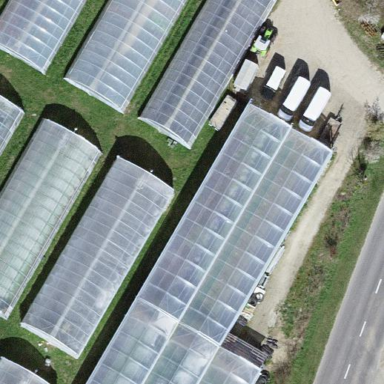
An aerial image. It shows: Greenhouse.